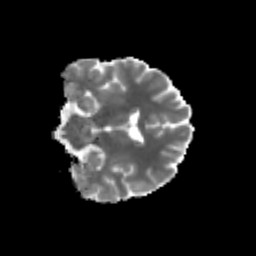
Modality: MD
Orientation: coronal
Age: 21
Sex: male
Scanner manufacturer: siemens
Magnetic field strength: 3 T
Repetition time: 3.5 s
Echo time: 0.125 s